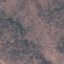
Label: HerbaceousVegetation